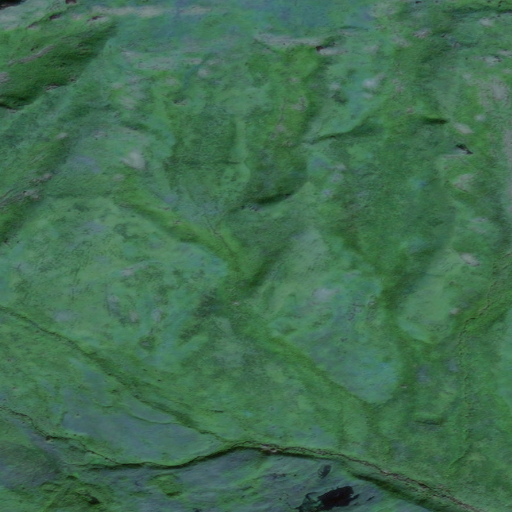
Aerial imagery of gap in Alaska named Jarmin Pass containing only unknown